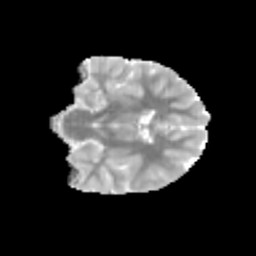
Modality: MD
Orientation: coronal
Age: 11
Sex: female
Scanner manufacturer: siemens
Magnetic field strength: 3 T
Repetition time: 3.8 s
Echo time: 0.07 s